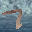
Label: 7